Field crop: maize
Growth stage: 2
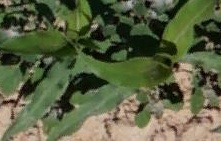
Species: maize